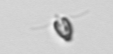
Label: Pyramimonas